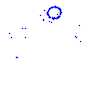
Particle: kaon